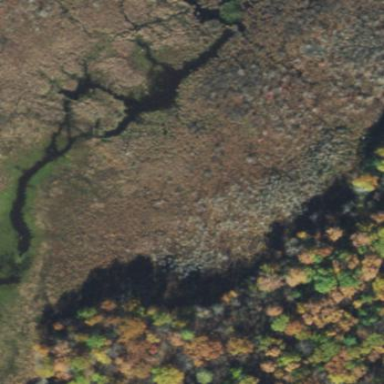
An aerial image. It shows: Marsh wetland.